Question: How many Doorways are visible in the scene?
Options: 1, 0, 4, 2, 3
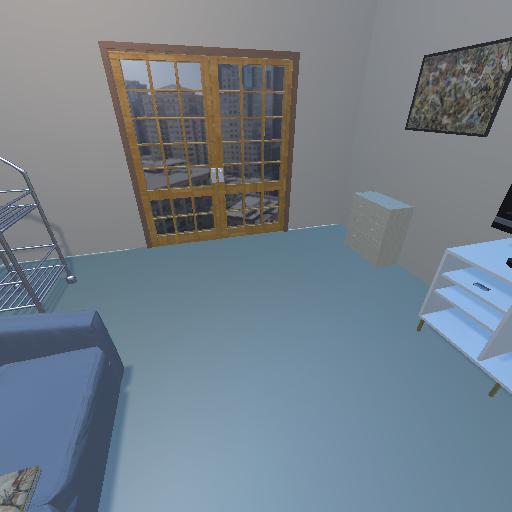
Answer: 1